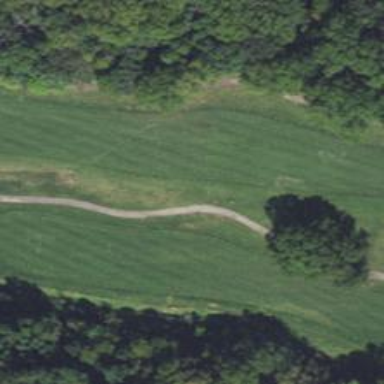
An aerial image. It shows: Service road used as golf cart path.